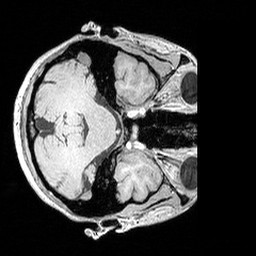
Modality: MP2RAGE
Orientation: axial
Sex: female
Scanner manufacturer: siemens
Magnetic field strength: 3 T
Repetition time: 5 s
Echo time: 0.00292 s